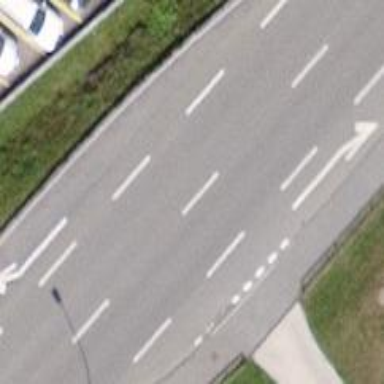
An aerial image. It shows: Primary highway with cycle track on the left.